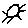
Label: sun